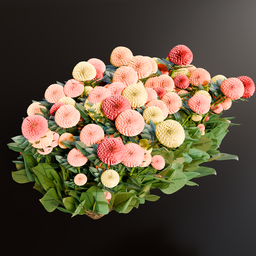
Label: nature